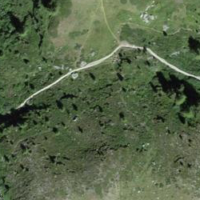
EUNIS habitat code: 41
Species observed at this site:
Hesperia comma
Rhododendron ferrugineum
Chamaenerion angustifolium
Adenostyles alpina
Saxifraga exarata
Silene nutans
Bistorta vivipara
Arnica montana
Juniperus communis
Agriades glandon
Stellaria nemorum
Primula hirsuta
Aglais urticae